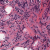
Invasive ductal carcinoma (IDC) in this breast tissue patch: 1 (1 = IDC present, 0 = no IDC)